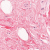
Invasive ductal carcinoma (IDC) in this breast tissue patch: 0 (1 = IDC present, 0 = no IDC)